Question: I'm trying to include the Font Awesome toolkit in Laravel 5.7.
These are the steps I took:
1) Run 'npm install --save-dev @fortawesome/fontawesome-free'
2) Check the folders in 'node_modules/' and everything looks OK.
'''
$fa-font-path: "../webfonts";
// Bootstrap
@import '~bootstrap/scss/bootstrap';
@import '~@fortawesome/fontawesome-free/scss/fontawesome.scss';
@import '~@fortawesome/fontawesome-free/scss/solid.scss';
@import '~@fortawesome/fontawesome-free/scss/regular.scss';
@import '~@fortawesome/fontawesome-free/scss/brands.scss';
'''
3) Then I ran...
'''
npm run development -- --watch
'''
4) I see files in 'public/fonts/vendor/@fortawesome/fontawesome-free/'.
However, when I go to the browser the icons look like this:

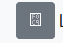
Answer: ## Laravel 5.7 through 7.x using Font Awesome 5 (The Right Way)
Build your <URL> configuration.
'''
mix.setResourceRoot('../');
mix.setPublicPath('public')
mix.js('resources/js/app.js', 'public/js')
.sass('resources/sass/app.scss', 'public/css');
'''
Install the latest free version of <URL>.
'''
npm install @fortawesome/fontawesome-free --save-dev
'''
This dependency entry should now be in your <URL>.
'''
// Font Awesome
"devDependencies": {
"@fortawesome/fontawesome-free": "^5.15.3",
'''
In your main SCSS file, <URL> import one or more styles.
'''
// Font Awesome
@import '~@fortawesome/fontawesome-free/scss/fontawesome';
@import '~@fortawesome/fontawesome-free/scss/regular';
@import '~@fortawesome/fontawesome-free/scss/solid';
@import '~@fortawesome/fontawesome-free/scss/brands';
'''
Compile your assets and produce a minified, production-ready build.
'''
npm run production
'''
Finally, reference your generated CSS file in your Blade template/layout.
'''
<link type="text/css" rel="stylesheet" href="{{ mix('css/app.css') }}">
'''